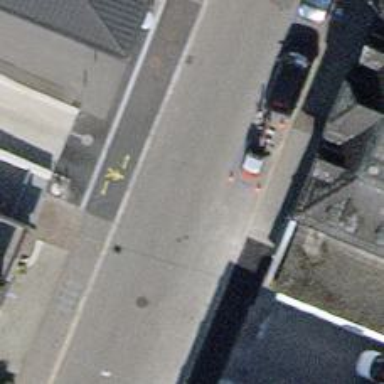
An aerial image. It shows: Concrete service road.